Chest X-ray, AP view. Patient: 53 years old, sex M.
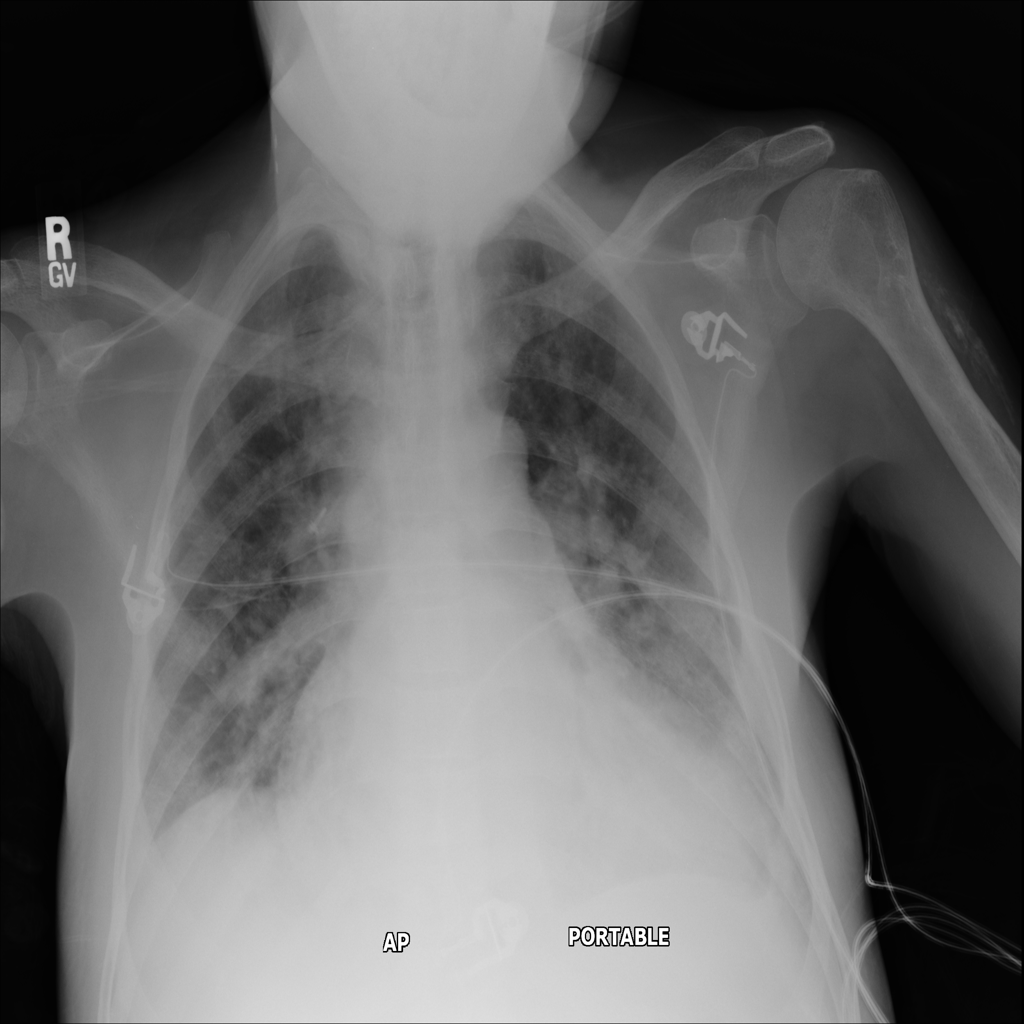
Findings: Cardiomegaly, Effusion